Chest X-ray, PA view. Patient: 44 years old, sex M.
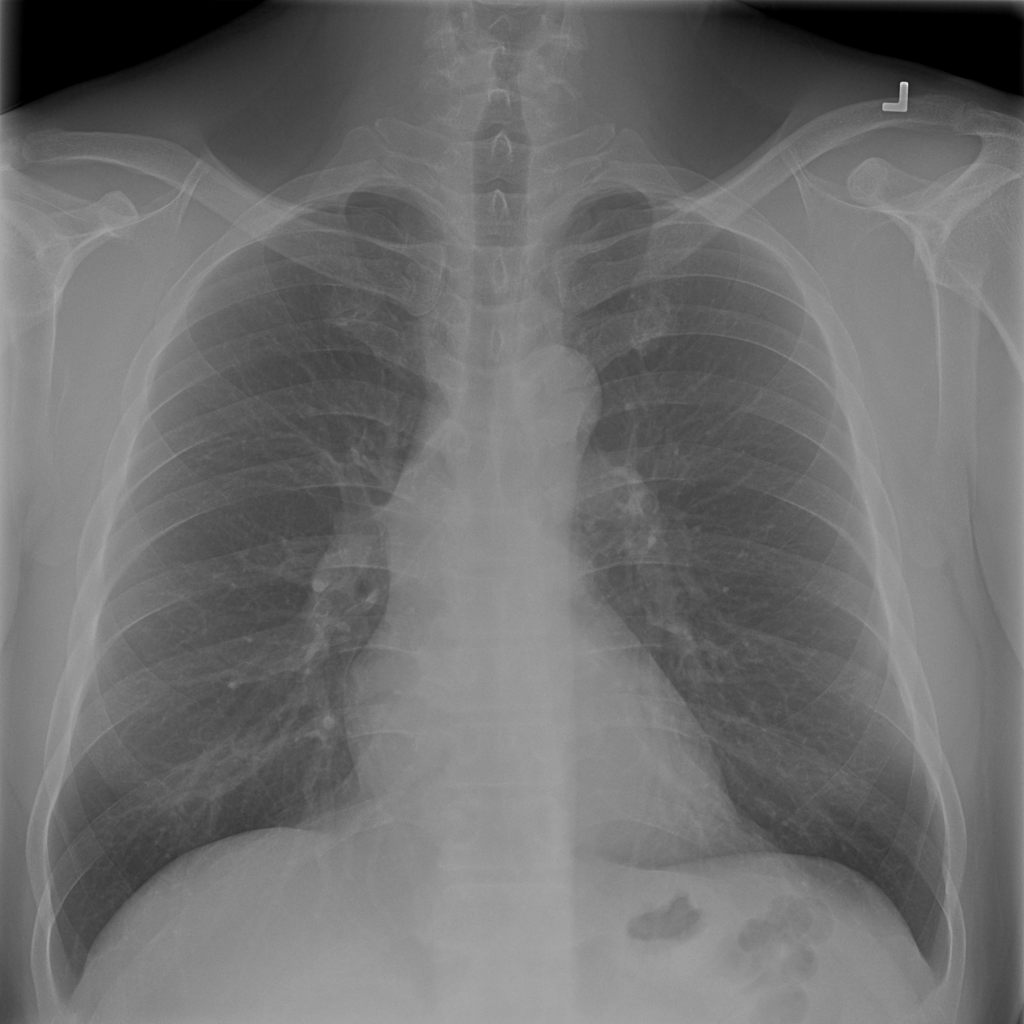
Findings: No Finding